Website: lowes
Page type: order-tracking
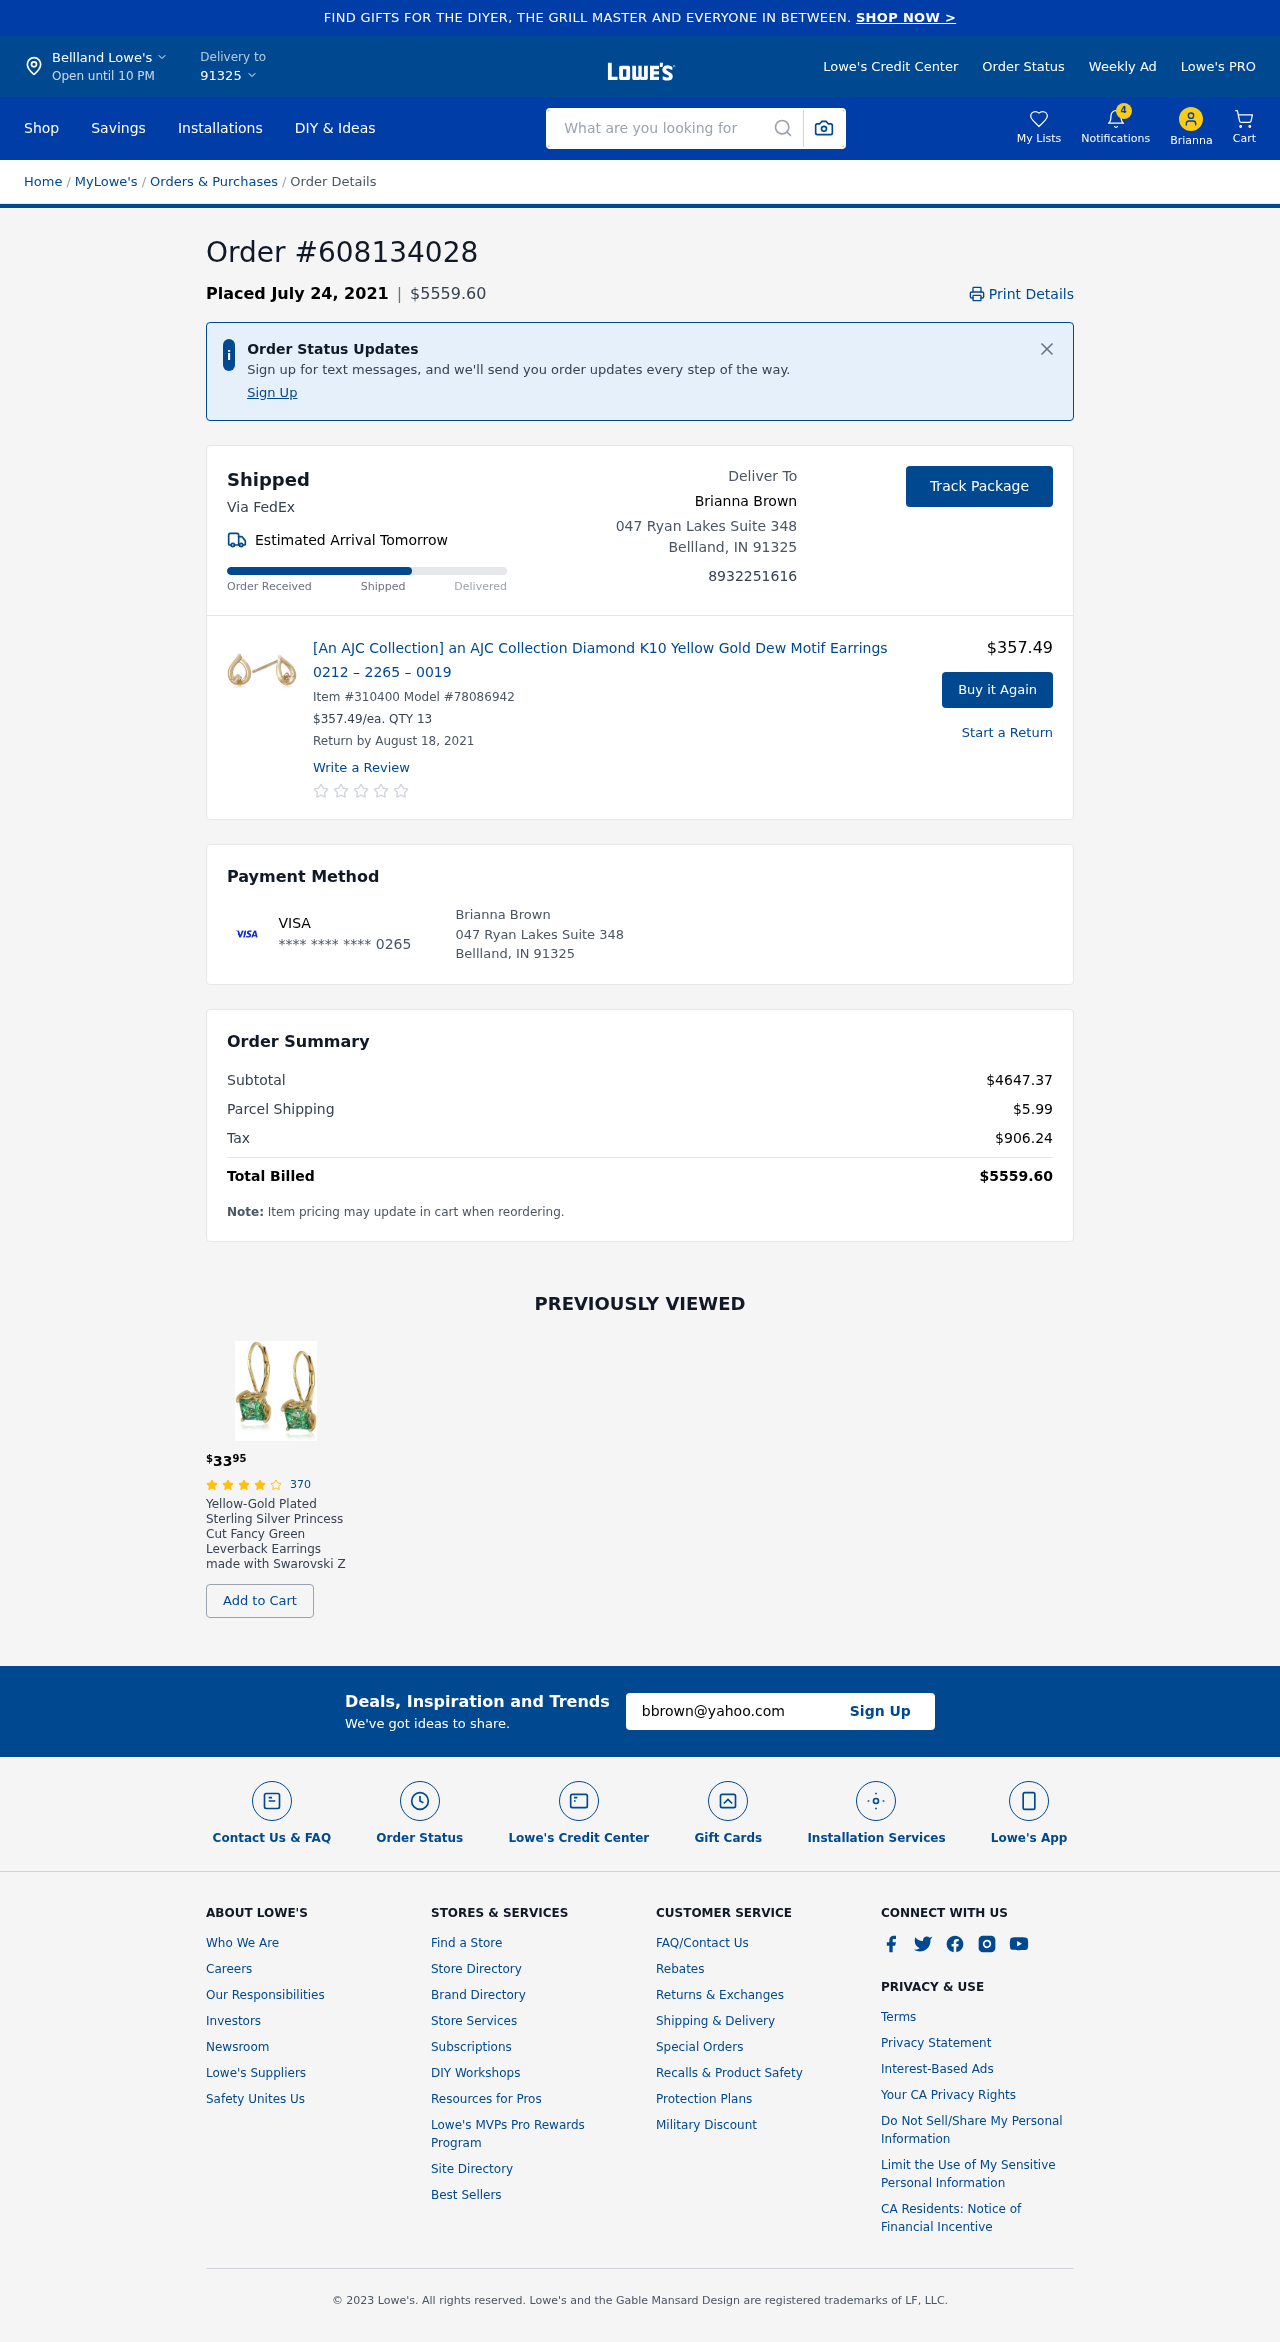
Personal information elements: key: PII_CARD_LAST4
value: **** **** **** 0265
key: PII_CARD_TYPE
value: VISA
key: PII_CITY
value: Bellland Lowe's
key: PII_CITY
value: Bellland
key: PII_CITY_STATE_ZIP
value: Bellland, IN 91325
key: PII_EMAIL
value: bbrown@yahoo.com
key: PII_FIRSTNAME
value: Brianna
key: PII_FULLNAME
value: Brianna Brown
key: PII_PHONE
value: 8932251616
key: PII_POSTCODE
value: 91325
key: PII_STREET
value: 047 Ryan Lakes Suite 348
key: PII_FULLNAME2
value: Brianna Brown
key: PII_STATE_ABBR
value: IN
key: PII_POSTCODE_FULL
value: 91325
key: PII_CITY_STATE
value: Bellland, IN
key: PII_POSTCODE_NUMERIC
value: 91325
Product elements: key: PRODUCT1_NAME
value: [An AJC Collection] an AJC Collection Diamond K10 Yellow Gold Dew Motif Earrings 0212 – 2265 – 0019 
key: PRODUCT1_PRICE
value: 357.49
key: PRODUCT1_QUANTITY
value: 13
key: PRODUCT2_NAME
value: Yellow-Gold Plated Sterling Silver Princess Cut Fancy Green Leverback Earrings made with Swarovski Z
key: PRODUCT2_NUM_RATINGS
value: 370
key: PRODUCT2_PRICE
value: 33.95
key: PRODUCT2_RATING
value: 3.7
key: PRODUCT1_ITEM
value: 310400
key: PRODUCT1_MODEL
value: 78086942
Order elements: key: ORDER_ID
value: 608134028
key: ORDER_DATE
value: Placed July 24, 2021
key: ORDER_TOTAL
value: $5559.60
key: ORDER_DELIVERY_DATE
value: Estimated Arrival Tomorrow
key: ORDER_RETURN_BY_DATE
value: Return by August 18, 2021
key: ORDER_SUBTOTAL
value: $4647.37
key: ORDER_SHIPPING_COST
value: $5.99
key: ORDER_TAX
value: $906.24
Search elements: key: HEADER_SEARCH
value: What are you looking for
Other elements: key: NOTIFICATION_COUNT
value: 4